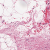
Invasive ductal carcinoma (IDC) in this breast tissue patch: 0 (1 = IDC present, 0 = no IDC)